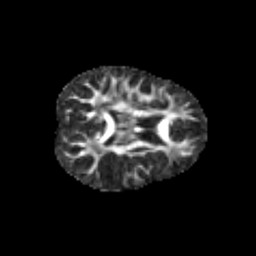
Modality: FA
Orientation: axial
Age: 7
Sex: female
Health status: healthy